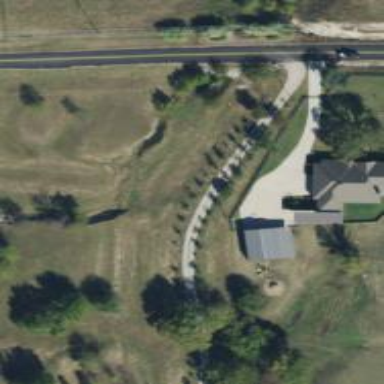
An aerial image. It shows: Driveway leading to service road.